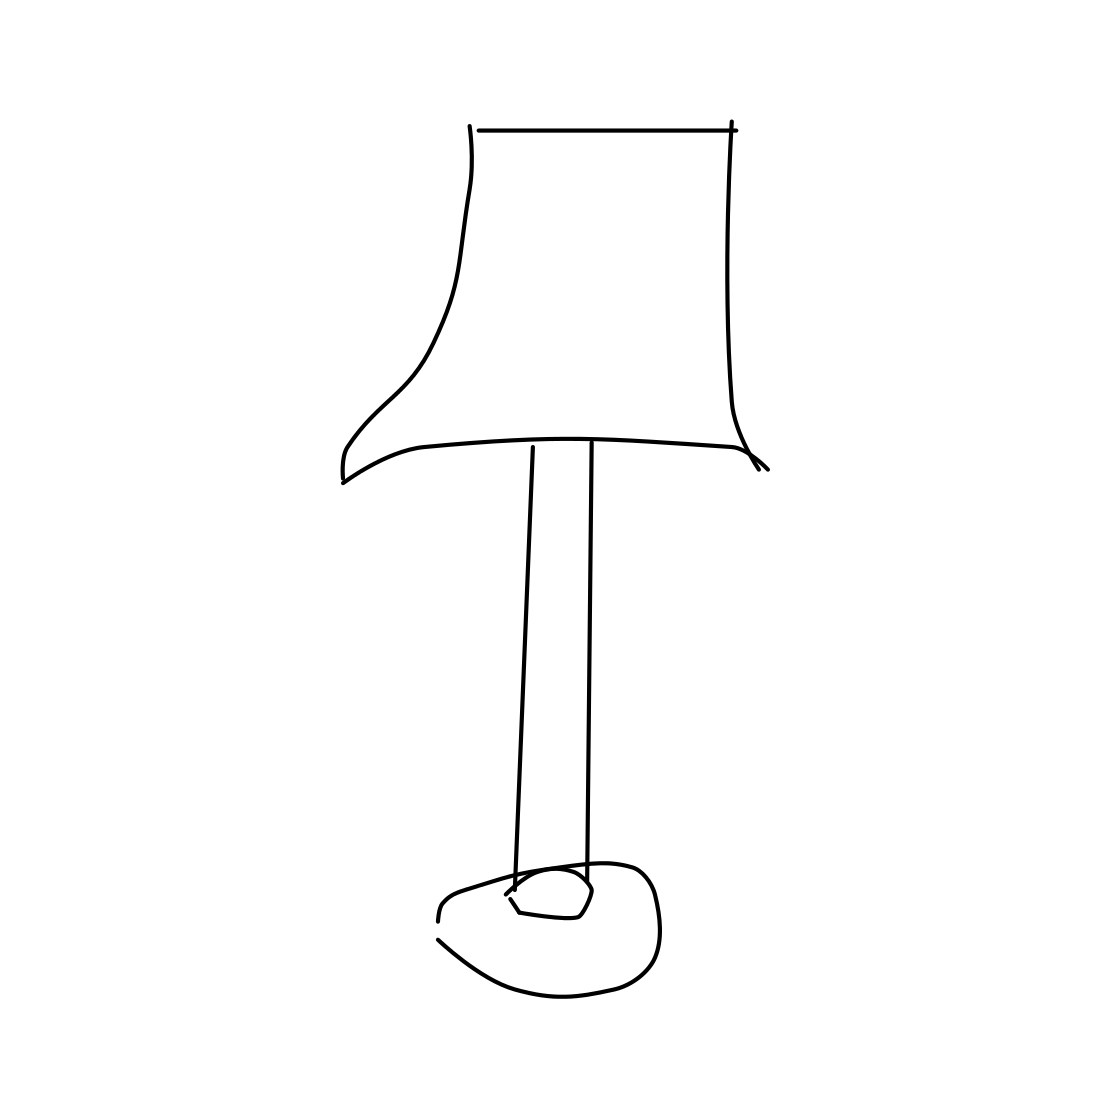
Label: tablelamp